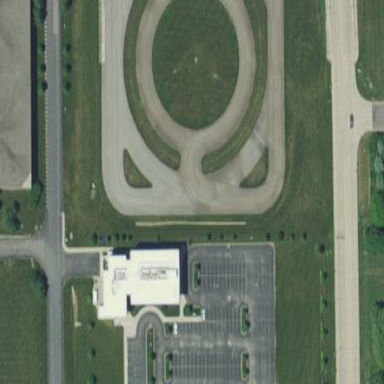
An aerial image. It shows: Motor sport raceway.